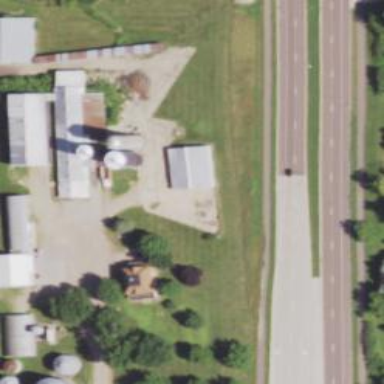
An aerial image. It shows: Silo.